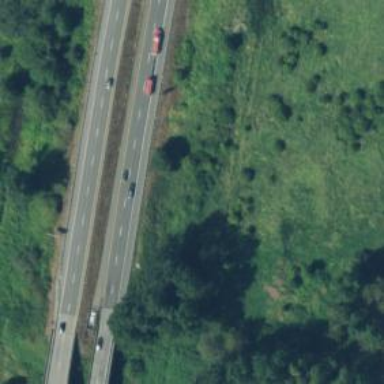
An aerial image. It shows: Trunk highway.